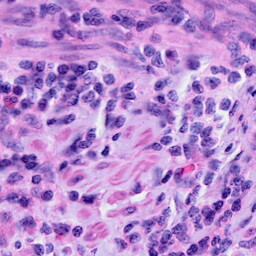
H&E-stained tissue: Cervix